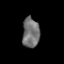
Tissue: prostate
Cell type: Epithelial cells
Senescence score: 0.3441
Nuclear area (px): 499
Mean DAPI intensity: 113.862